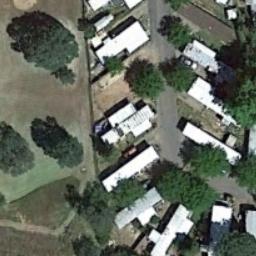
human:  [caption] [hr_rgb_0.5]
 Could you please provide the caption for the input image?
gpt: There are many trees in the mobile home park .

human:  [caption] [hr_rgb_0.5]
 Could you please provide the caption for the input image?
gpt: There are several trees around the mobile home community .

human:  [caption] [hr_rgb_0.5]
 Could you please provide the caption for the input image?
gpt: The mobile home park is next to the grass .

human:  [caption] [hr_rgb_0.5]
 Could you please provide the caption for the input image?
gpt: The mobile home park has some trees and mobile homes .

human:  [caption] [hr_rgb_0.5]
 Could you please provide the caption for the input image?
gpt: There are some white buildings and green trees in the mobile home park .